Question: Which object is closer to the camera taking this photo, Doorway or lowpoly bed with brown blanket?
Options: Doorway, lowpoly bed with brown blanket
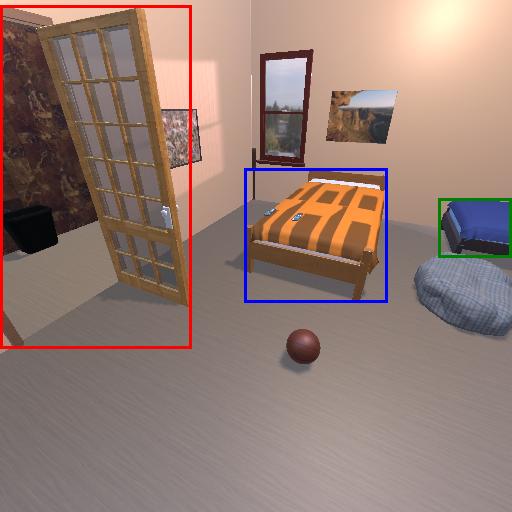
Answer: Doorway